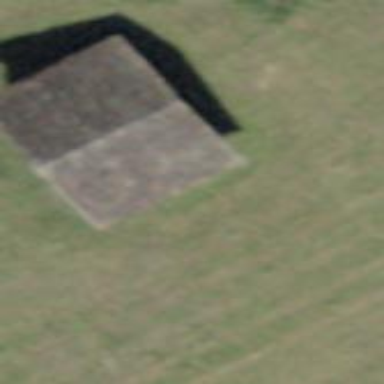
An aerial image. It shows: Rural barn.